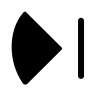
Cursor type: resize_e
OS/theme: linux-bibata
Variant: black